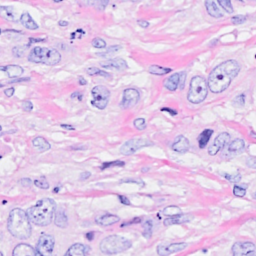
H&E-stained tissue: Breast